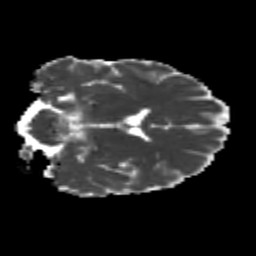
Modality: MD
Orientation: coronal
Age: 29
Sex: male
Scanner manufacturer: siemens
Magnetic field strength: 3 T
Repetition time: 3.5 s
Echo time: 0.104 s